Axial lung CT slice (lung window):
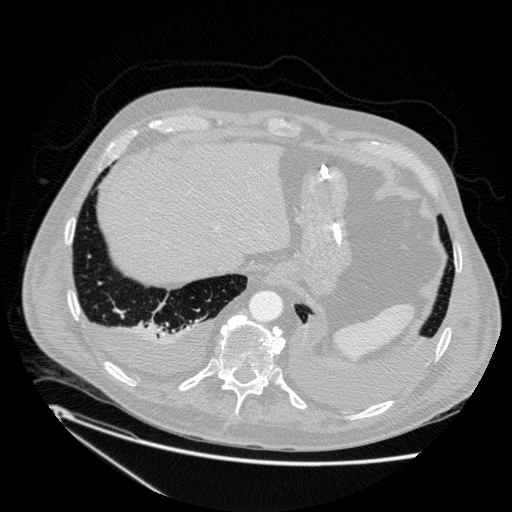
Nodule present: no